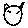
Label: cat